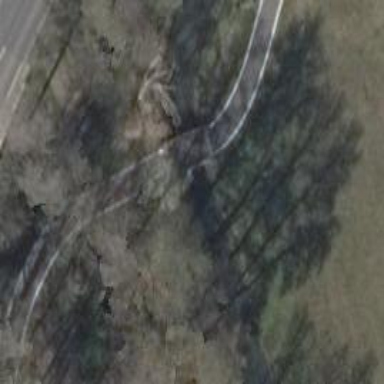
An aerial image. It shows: Path leading to bridge.